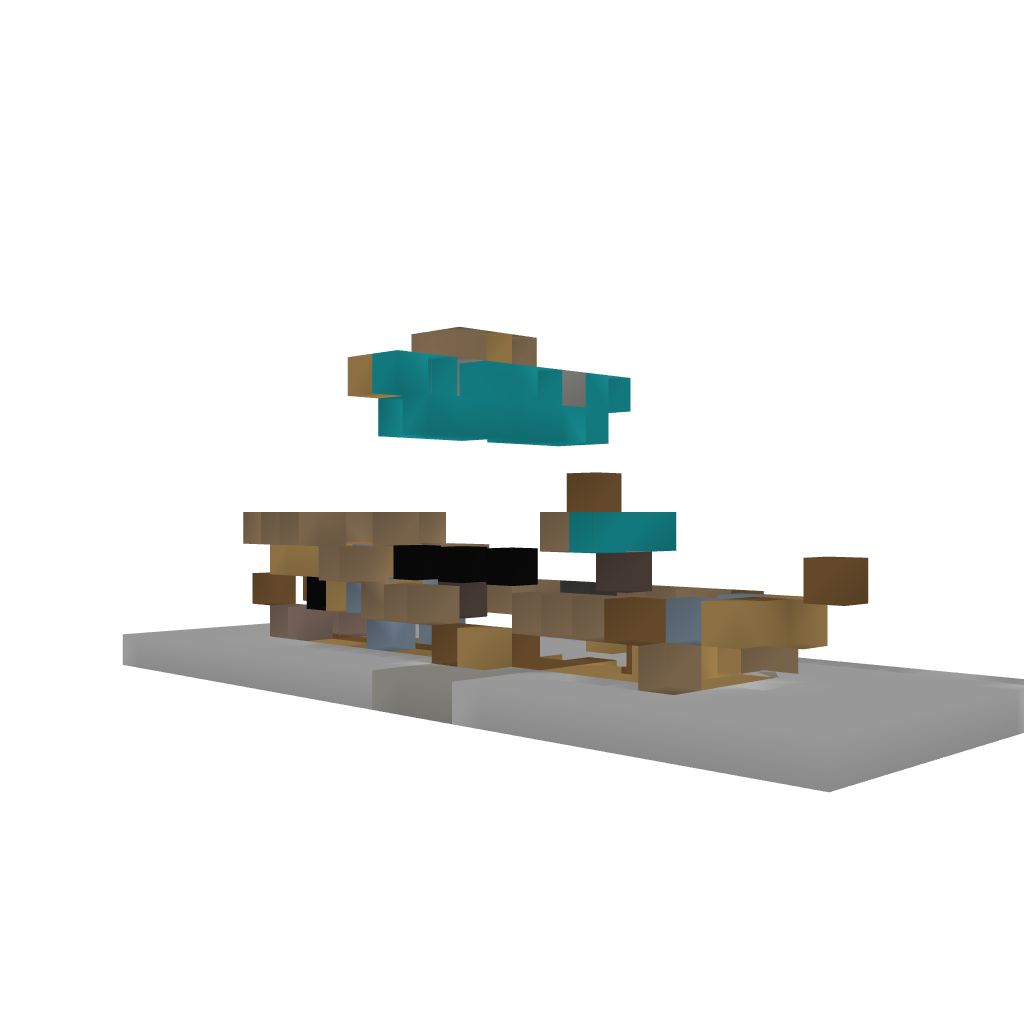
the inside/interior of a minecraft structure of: Small Ship